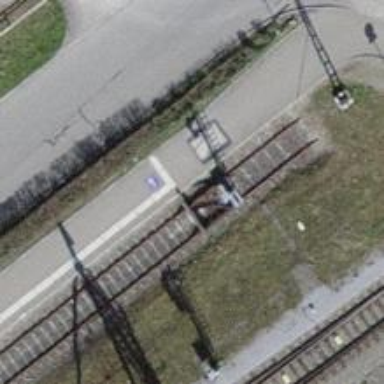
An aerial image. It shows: Railway buffer stop.